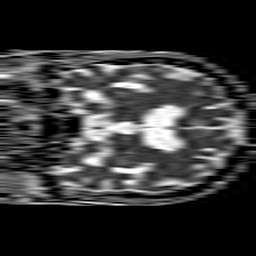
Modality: ADC
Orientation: coronal
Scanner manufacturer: philips
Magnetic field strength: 1.5 T
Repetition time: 4.6 s
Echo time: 0.08515 s